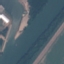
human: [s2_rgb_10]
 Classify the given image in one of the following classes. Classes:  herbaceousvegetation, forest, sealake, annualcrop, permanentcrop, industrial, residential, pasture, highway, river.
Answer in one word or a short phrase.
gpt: River